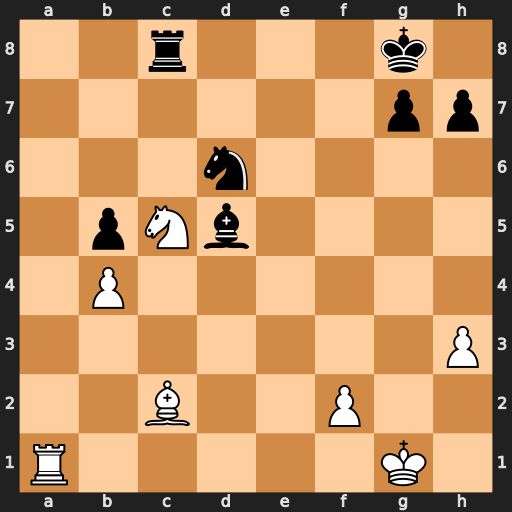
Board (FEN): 2r3k1/6pp/3n4/1pNb4/1P6/7P/2B2P2/R5K1
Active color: w
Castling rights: -
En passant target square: -
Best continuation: Rd1 Bc4 Rxd6